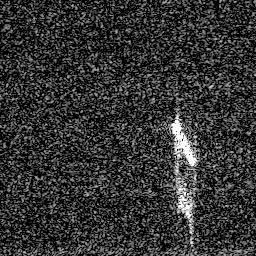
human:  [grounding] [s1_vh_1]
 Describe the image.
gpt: In the satellite image, there is  <ref>1 large ship </ref> <box>[[65, 44, 78, 66, 0]]</box> located at right.